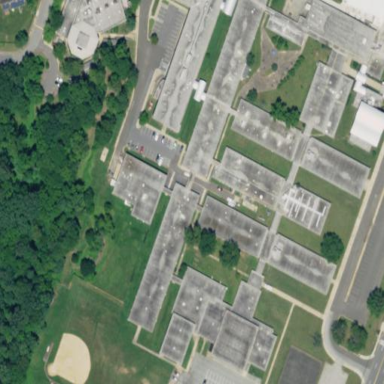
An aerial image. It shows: School building.